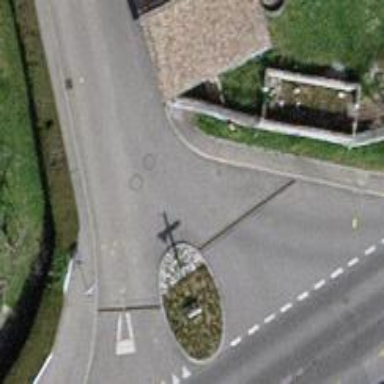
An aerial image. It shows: Unmarked crossing on the road.